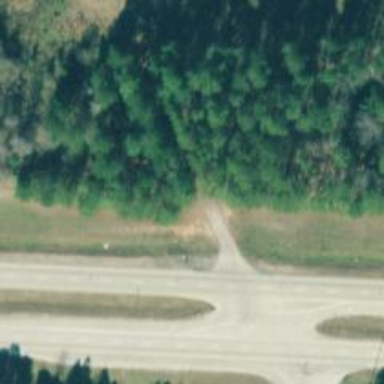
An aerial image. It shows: Service road.